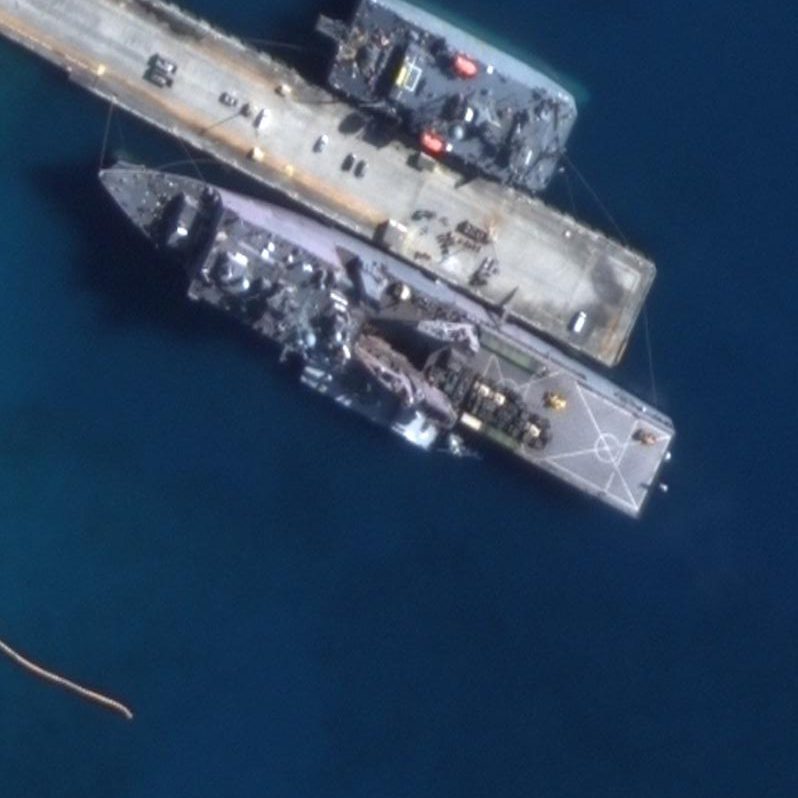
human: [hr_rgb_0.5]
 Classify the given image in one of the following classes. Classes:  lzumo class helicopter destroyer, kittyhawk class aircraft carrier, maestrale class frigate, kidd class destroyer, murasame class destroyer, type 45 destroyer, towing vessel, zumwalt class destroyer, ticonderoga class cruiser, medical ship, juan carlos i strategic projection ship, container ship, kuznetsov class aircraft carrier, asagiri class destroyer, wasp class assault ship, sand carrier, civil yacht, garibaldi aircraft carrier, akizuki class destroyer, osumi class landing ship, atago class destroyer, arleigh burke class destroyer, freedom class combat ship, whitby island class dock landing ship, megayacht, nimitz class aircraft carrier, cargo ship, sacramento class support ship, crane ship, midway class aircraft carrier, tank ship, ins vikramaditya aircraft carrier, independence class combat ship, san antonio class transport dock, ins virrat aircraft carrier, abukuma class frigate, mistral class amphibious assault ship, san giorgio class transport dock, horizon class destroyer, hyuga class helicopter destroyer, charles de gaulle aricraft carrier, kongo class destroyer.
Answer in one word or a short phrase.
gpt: Whitby Island class dock landing ship